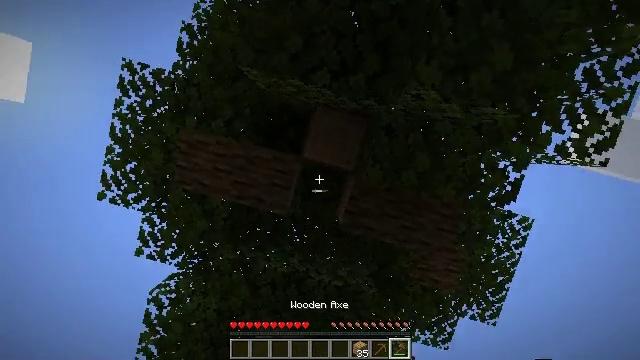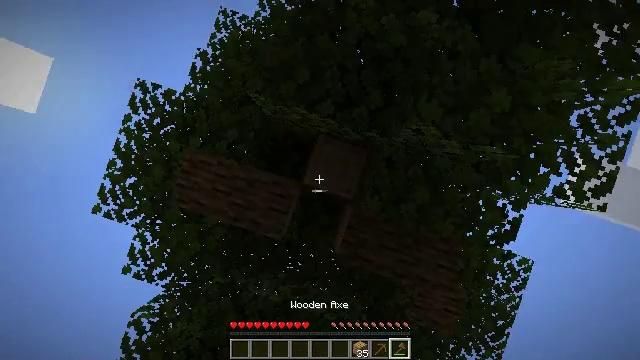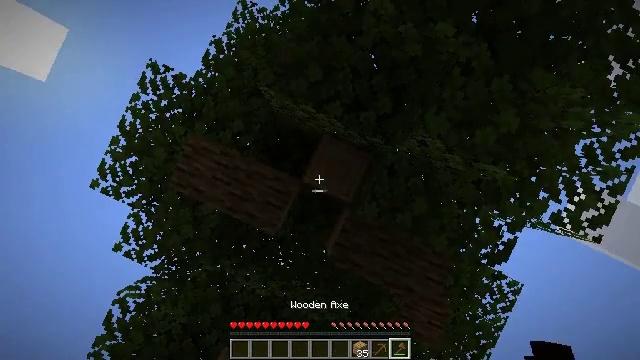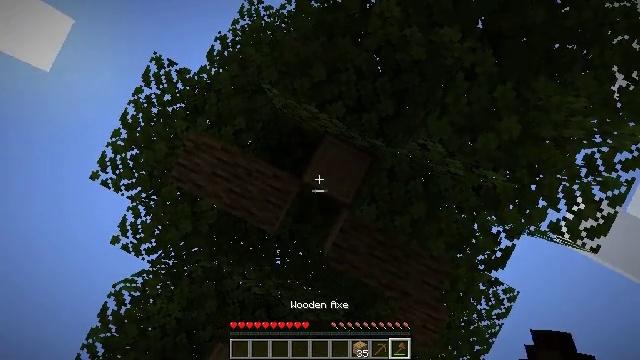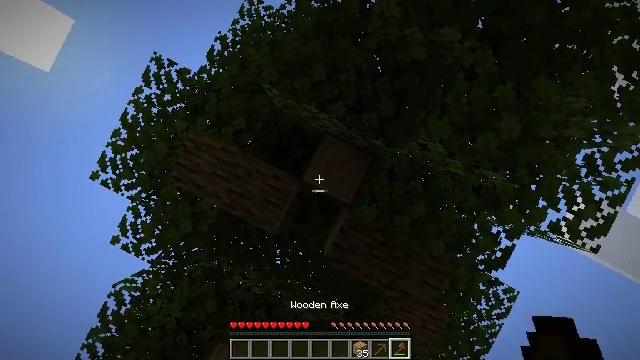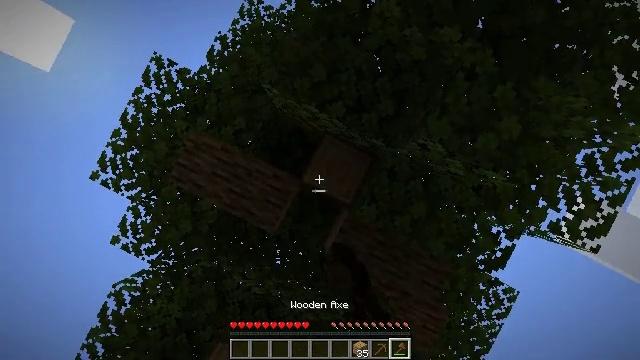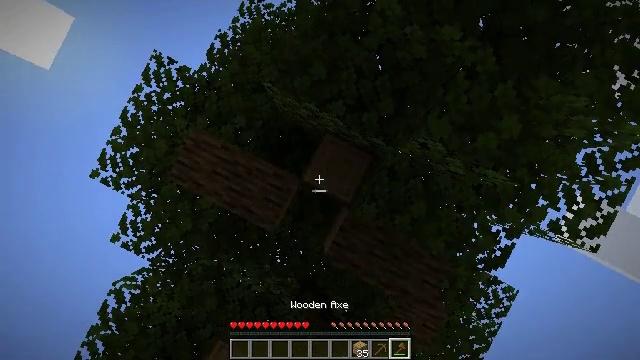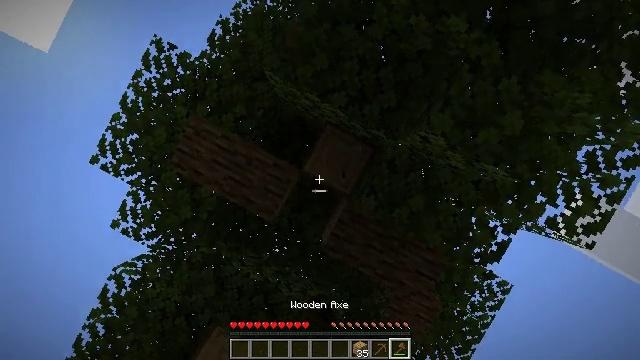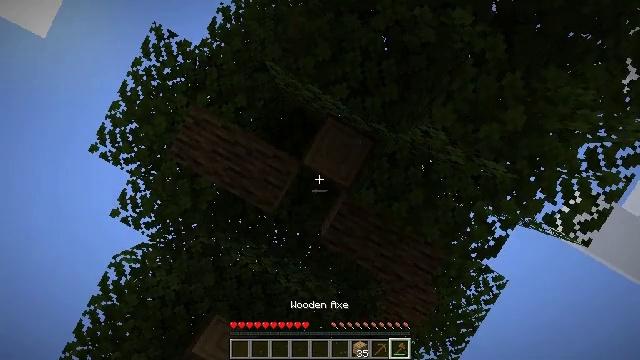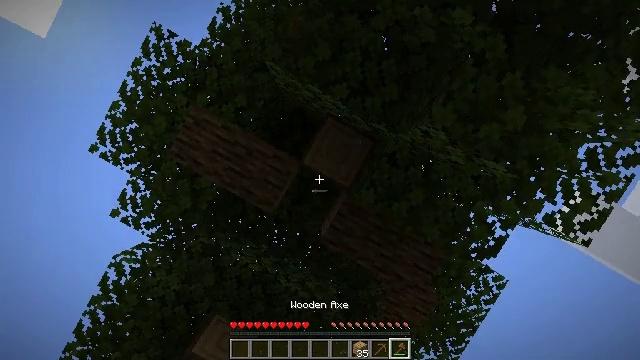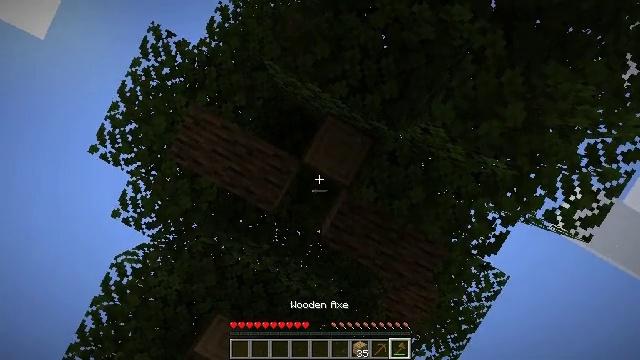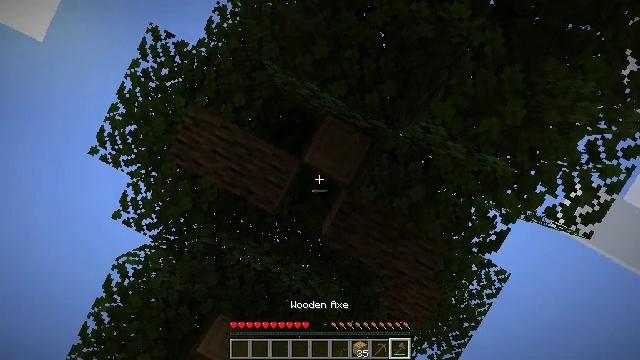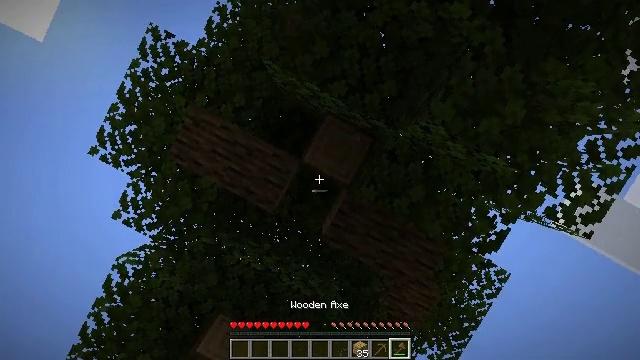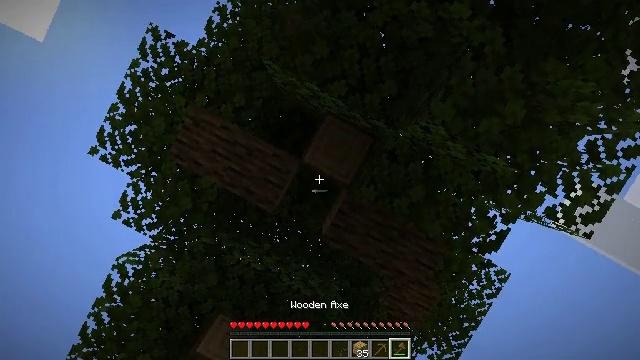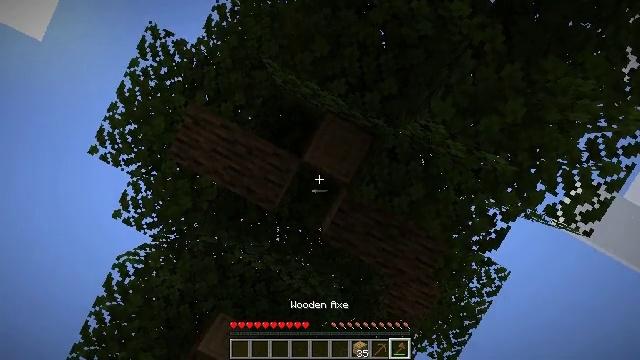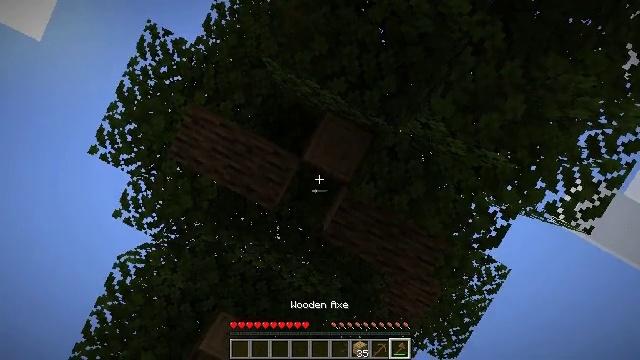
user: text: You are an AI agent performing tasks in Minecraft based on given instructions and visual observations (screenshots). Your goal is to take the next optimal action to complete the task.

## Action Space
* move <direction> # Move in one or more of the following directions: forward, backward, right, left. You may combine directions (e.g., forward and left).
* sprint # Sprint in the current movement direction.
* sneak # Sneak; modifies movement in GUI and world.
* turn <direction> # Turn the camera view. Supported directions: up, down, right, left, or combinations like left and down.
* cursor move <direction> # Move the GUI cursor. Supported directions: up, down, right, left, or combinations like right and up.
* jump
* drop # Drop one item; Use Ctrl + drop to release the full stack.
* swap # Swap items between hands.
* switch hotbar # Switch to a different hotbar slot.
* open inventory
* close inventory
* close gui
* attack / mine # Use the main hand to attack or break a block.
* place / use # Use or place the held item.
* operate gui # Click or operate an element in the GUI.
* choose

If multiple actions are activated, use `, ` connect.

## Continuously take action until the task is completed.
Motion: motion action
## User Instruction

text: Break the tree to get oak logs.
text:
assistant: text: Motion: turn right and up
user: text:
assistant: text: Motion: turn right and up
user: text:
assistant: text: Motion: turn right and up
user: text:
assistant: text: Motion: attack / mine
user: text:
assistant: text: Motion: attack / mine
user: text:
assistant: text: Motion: attack / mine
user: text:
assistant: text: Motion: turn right and down, attack / mine
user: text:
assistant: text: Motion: turn right and down, attack / mine
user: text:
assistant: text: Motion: attack / mine
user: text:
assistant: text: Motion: attack / mine
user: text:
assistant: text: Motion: attack / mine
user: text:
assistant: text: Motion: attack / mine
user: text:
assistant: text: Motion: attack / mine
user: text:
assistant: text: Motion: attack / mine
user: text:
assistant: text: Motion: attack / mine
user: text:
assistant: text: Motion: turn right and up, attack / mine
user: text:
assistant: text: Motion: turn right and up, attack / mine
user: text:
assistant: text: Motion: turn right, attack / mine
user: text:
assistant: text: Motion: attack / mine
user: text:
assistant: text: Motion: turn right, attack / mine
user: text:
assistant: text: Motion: turn right, attack / mine
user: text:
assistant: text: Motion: turn right, attack / mine
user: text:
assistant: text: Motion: attack / mine
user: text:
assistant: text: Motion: attack / mine
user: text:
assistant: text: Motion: attack / mine
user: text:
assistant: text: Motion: attack / mine
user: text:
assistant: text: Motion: attack / mine
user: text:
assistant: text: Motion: turn right, attack / mine
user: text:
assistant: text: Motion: turn right, attack / mine
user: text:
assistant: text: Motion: attack / mine